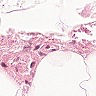
Metastatic tissue present: no